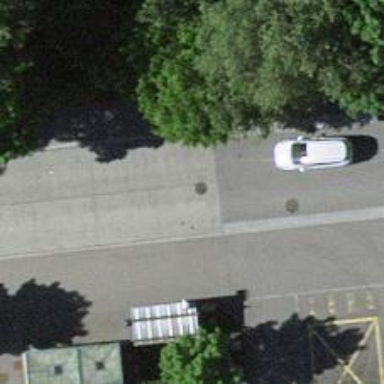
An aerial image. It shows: Asphalt sidewalk along the footway.